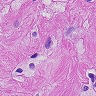
Metastatic tissue present: yes